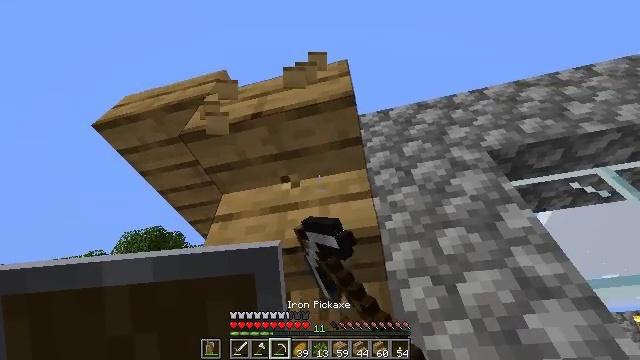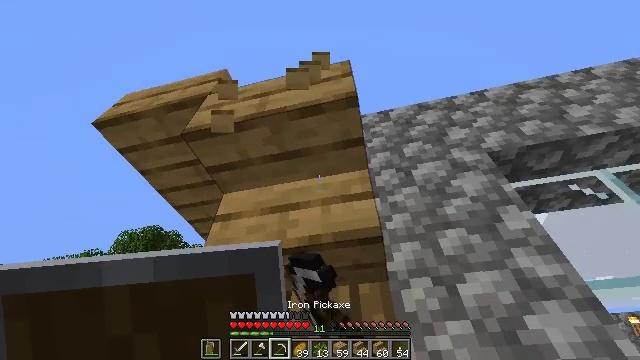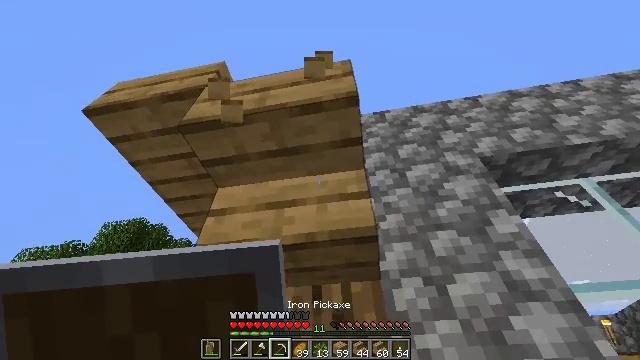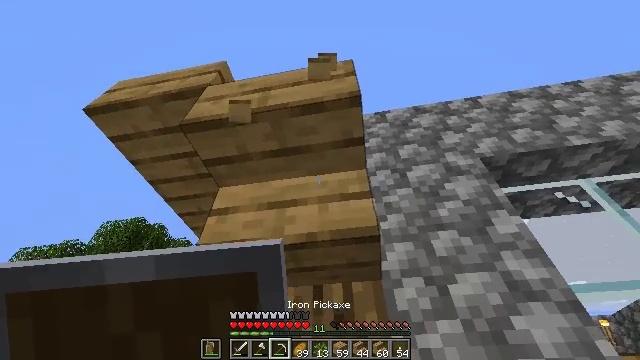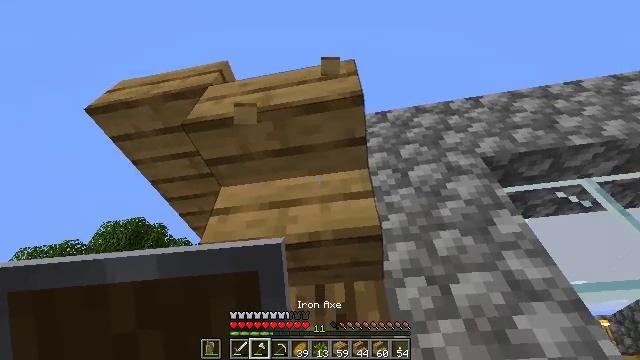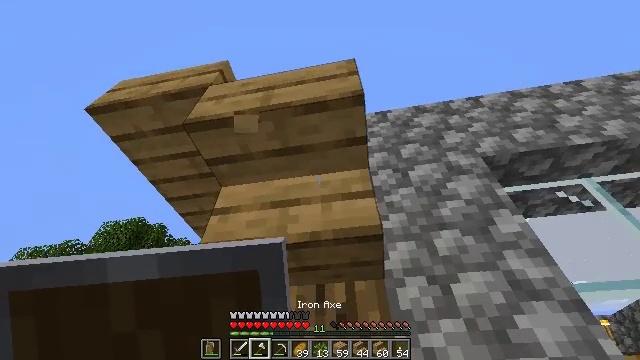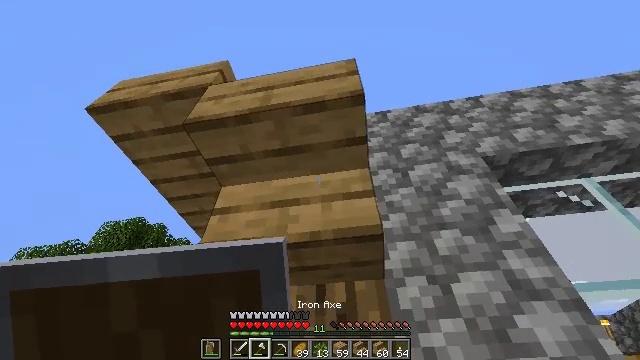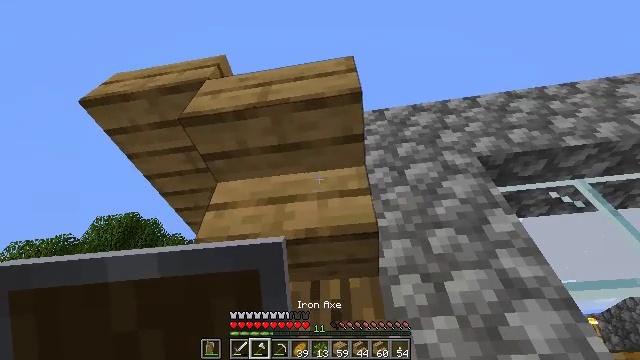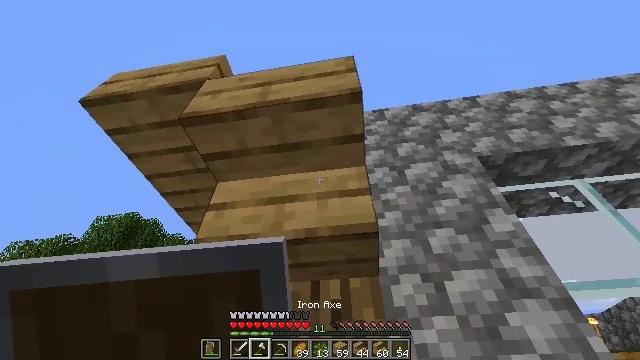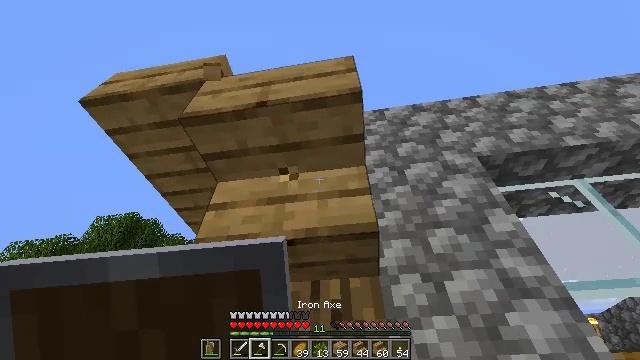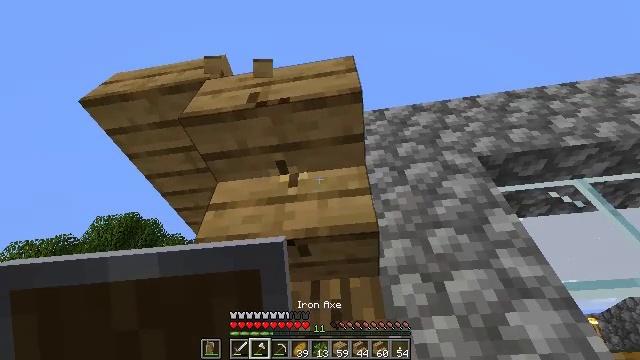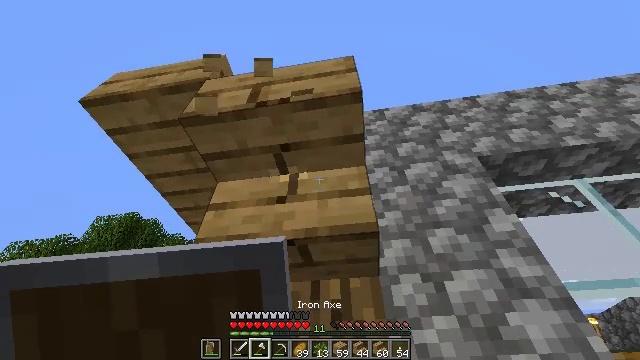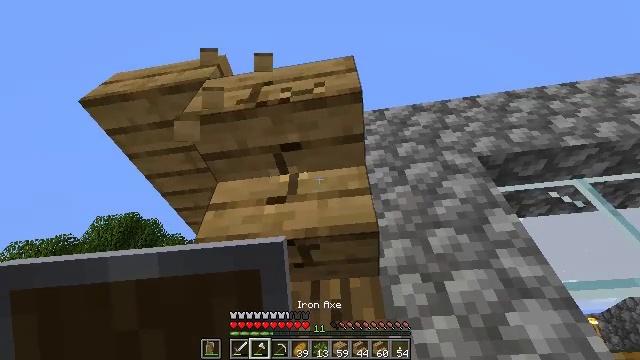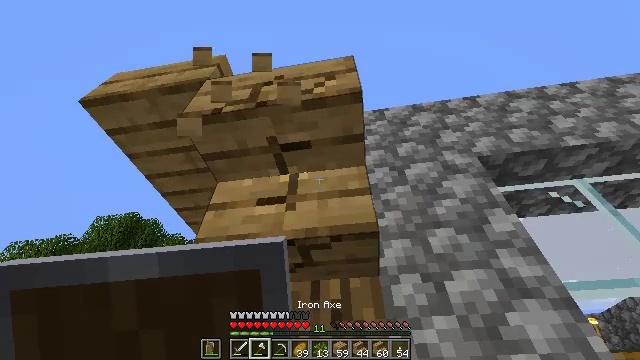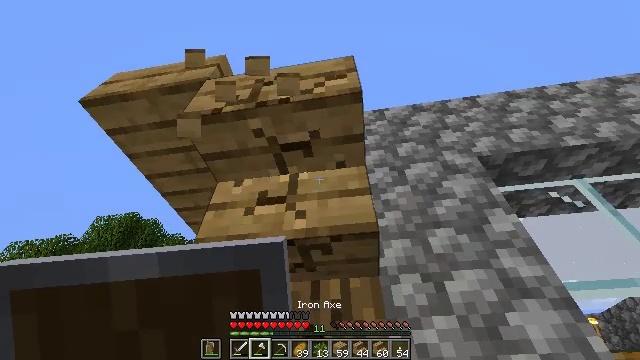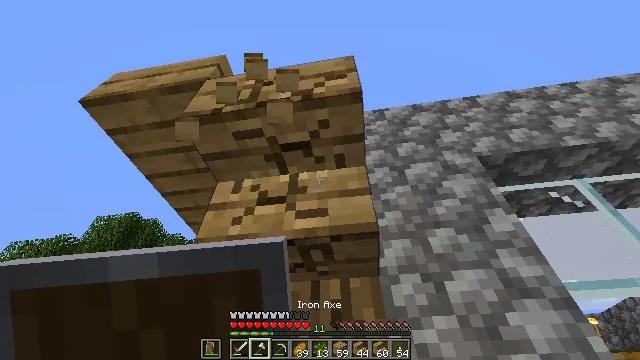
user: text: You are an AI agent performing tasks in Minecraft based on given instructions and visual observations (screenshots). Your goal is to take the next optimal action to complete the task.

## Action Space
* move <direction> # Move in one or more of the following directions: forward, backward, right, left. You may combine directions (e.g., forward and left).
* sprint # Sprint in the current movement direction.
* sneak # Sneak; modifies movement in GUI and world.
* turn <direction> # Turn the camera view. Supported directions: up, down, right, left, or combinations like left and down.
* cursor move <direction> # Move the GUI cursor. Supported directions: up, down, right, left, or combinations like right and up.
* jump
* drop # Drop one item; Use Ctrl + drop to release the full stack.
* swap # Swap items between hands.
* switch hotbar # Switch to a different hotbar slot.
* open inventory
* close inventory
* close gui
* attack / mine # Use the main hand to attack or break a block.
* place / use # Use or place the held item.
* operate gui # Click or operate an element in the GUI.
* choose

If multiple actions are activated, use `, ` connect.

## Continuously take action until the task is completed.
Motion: motion action
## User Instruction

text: Gather some oak stairs for reuse.
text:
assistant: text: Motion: sneak
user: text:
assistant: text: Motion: sneak, turn right
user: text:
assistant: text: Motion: sneak
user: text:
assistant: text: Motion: sneak
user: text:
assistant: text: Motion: sneak
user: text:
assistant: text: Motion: sneak
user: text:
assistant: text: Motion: sneak, turn right
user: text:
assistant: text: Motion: sneak
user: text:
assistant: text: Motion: sneak, attack / mine
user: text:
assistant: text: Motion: sneak, attack / mine
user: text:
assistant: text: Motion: sneak, attack / mine
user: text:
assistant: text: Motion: sneak, attack / mine
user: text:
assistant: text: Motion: sneak, attack / mine
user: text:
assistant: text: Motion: sneak, attack / mine
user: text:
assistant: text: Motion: sneak, attack / mine
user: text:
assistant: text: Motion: sneak, attack / mine
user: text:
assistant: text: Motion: sneak, attack / mine
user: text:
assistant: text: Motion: sneak, attack / mine
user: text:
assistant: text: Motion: sneak, attack / mine
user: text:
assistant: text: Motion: sneak, attack / mine
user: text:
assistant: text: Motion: sneak, attack / mine
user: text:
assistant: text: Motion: sneak, attack / mine
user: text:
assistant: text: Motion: sneak